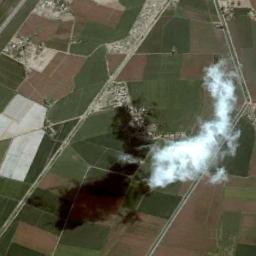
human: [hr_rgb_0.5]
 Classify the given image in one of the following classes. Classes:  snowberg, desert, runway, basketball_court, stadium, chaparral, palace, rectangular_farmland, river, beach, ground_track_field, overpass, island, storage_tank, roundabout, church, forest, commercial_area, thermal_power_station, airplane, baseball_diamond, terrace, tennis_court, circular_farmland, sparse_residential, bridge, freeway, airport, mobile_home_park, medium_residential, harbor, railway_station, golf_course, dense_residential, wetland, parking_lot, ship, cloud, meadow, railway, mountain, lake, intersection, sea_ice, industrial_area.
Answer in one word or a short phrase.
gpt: cloud